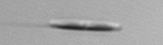
Label: pennate